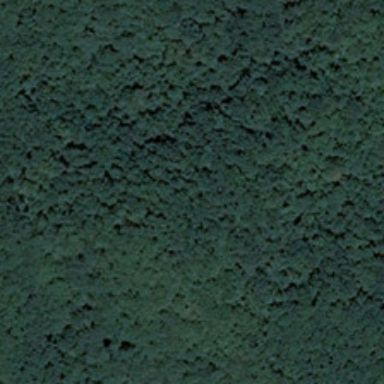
Many green trees are in a forest .